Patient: sex F, age 46
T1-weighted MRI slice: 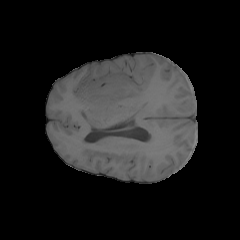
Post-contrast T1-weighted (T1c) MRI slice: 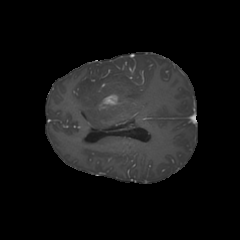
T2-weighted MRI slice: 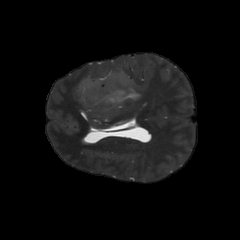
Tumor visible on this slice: yes
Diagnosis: Glioblastoma, IDH-wildtype
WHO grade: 4